【题型】填空题　【知识点】立体几何　【难度】easy
用一个平面去截一个几何体，截面的形状是五边形，则此几何体可能是 \underline{\ \ \ \ \ \ \ }。\\
（填上所有满足条件的几何体的序号）\\
① 正三棱柱；② 正方体；③ 正三棱锥；④ 正四棱锥；⑤ 圆柱；⑥ 圆锥；⑦ 圆台
【解答】
\noindent 【答案】①②④

\noindent 【详解】① 正三棱柱的截面可以是五边形，如下图所示：

\noindent ② 正方体的截面可以是五边形，如下图所示：

\noindent ③ 正三棱锥的截面最多边数的是四边形，不可能是五边形；

\noindent ④ 正四棱锥的截面可以是五边形，如下图所示：

\noindent 圆柱、圆锥、圆台的截面都不可能是五边形，\\
故答案为：①②④。
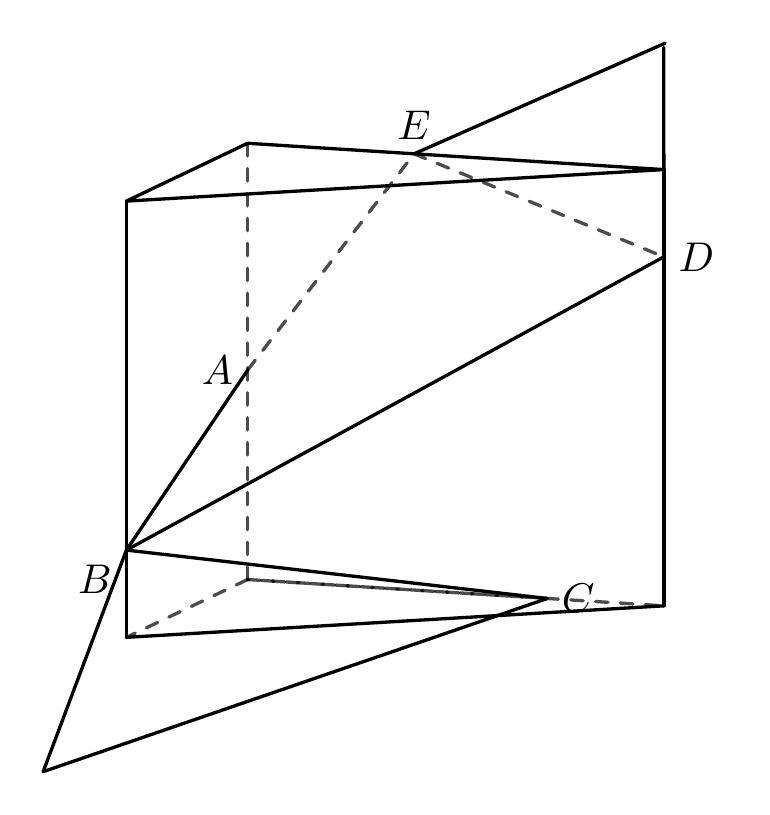
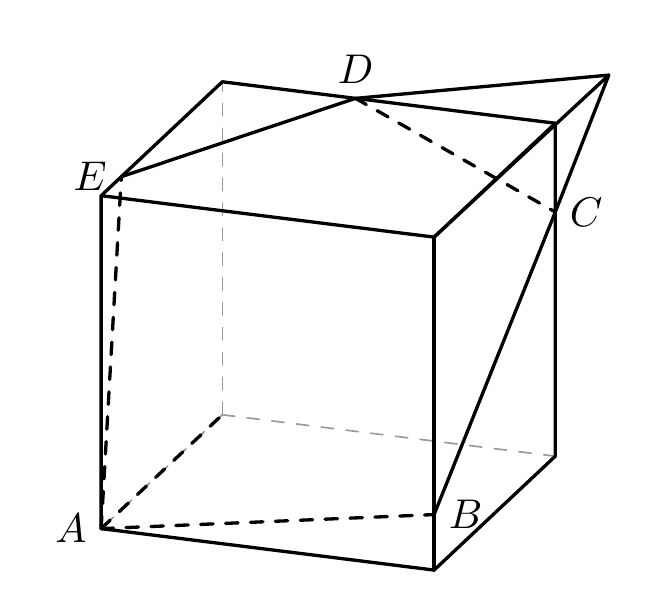
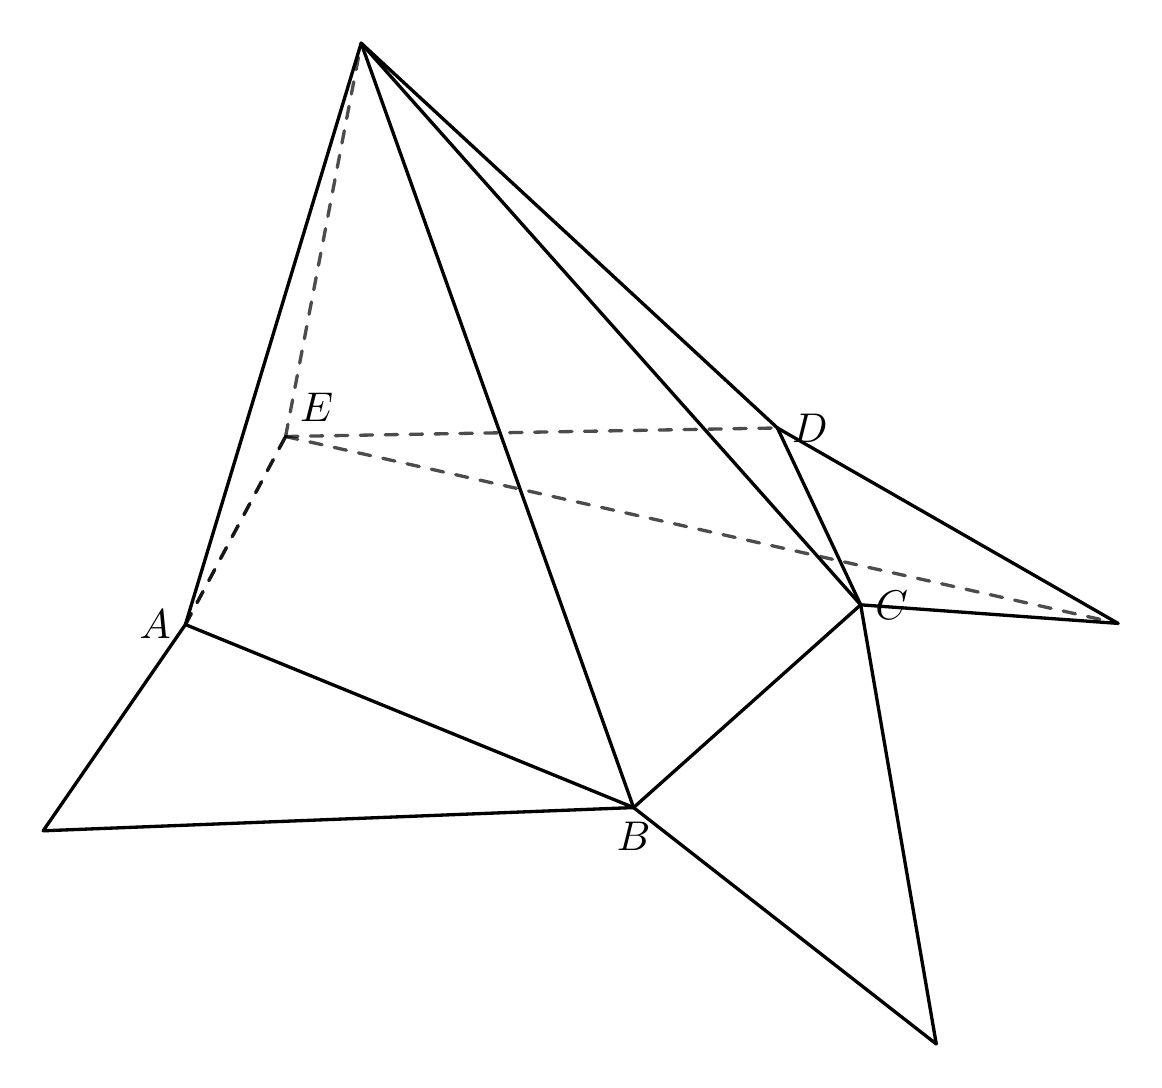